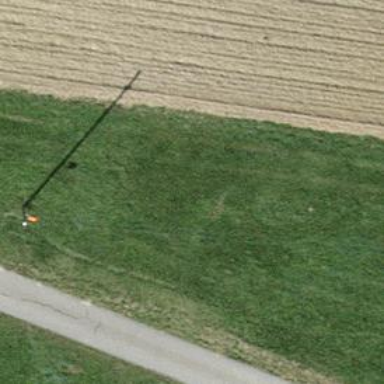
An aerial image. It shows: Pipeline marker.